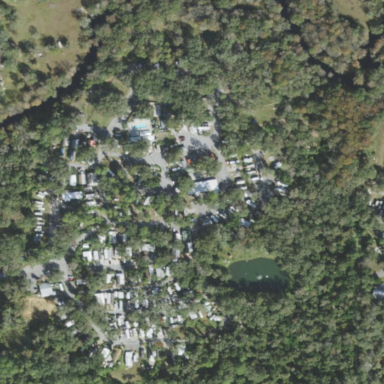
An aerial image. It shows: Campsite for tourism.